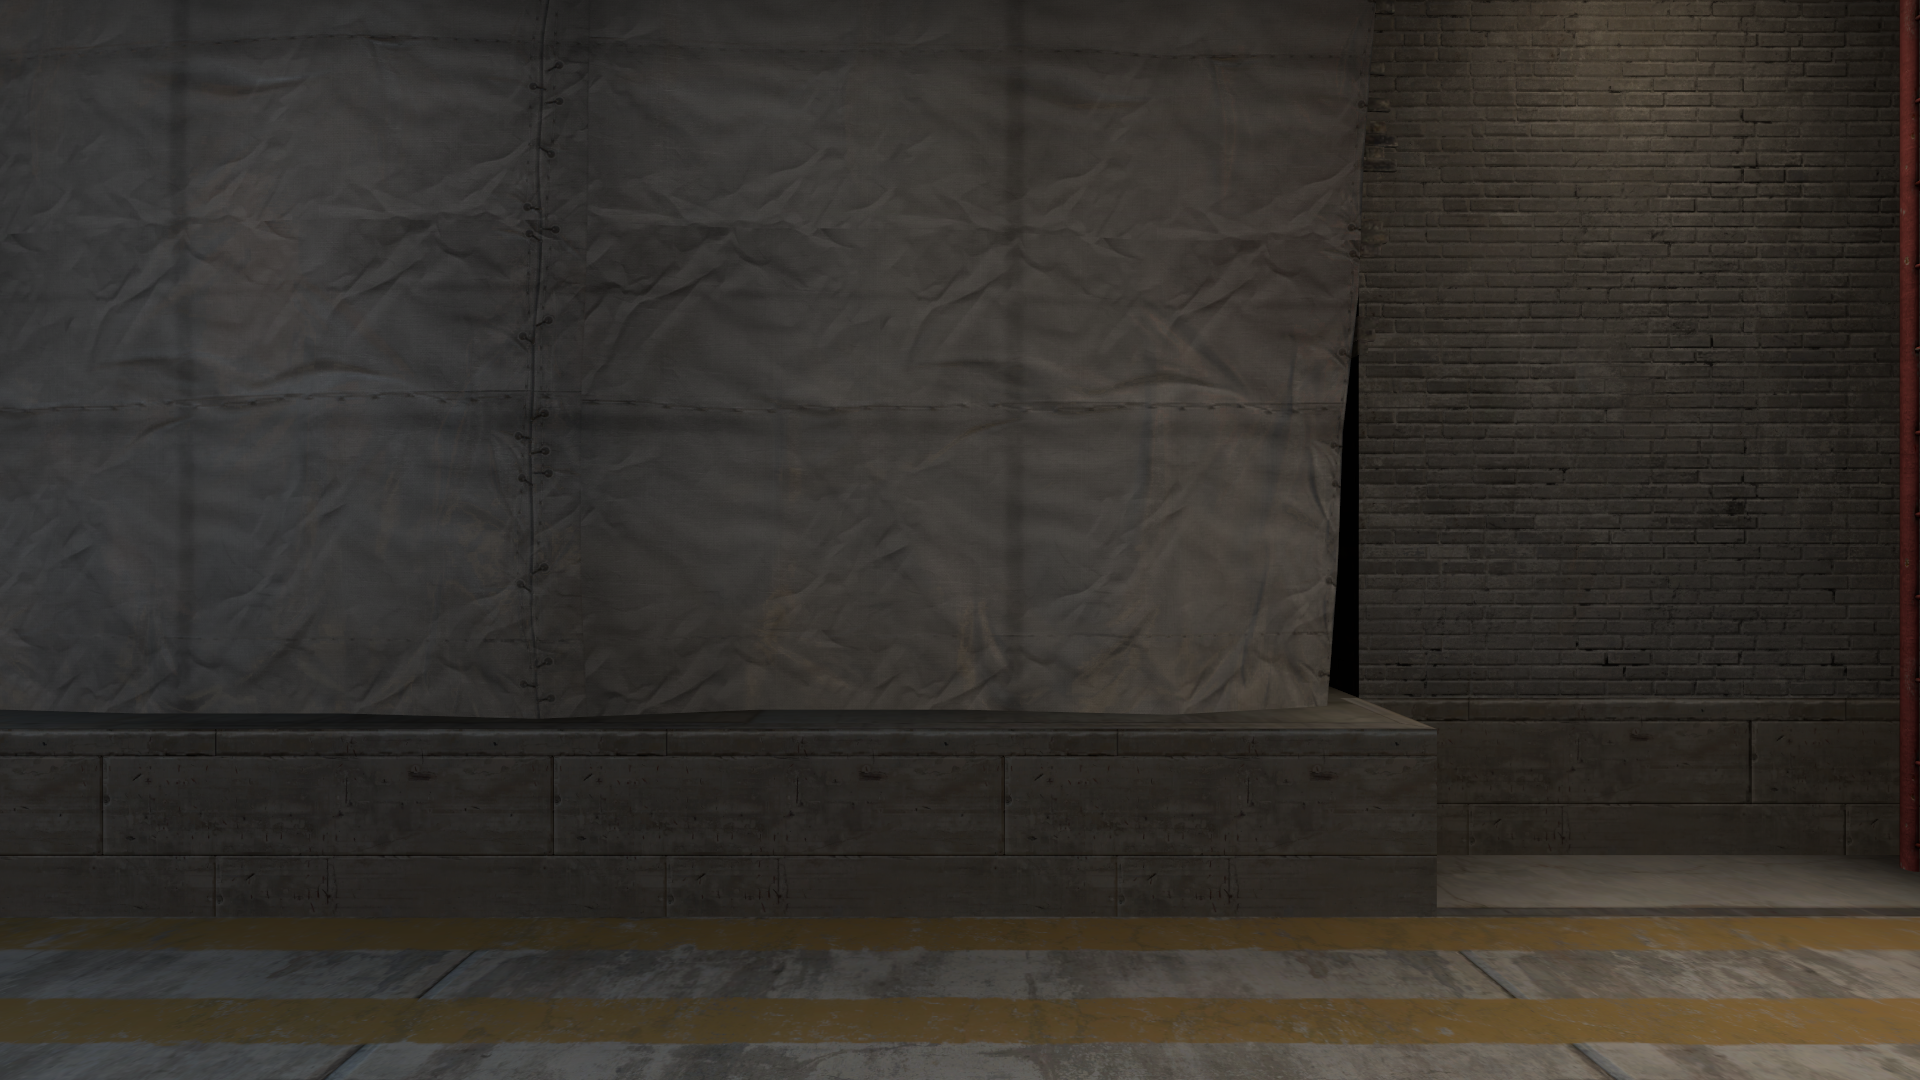
Map: de_train